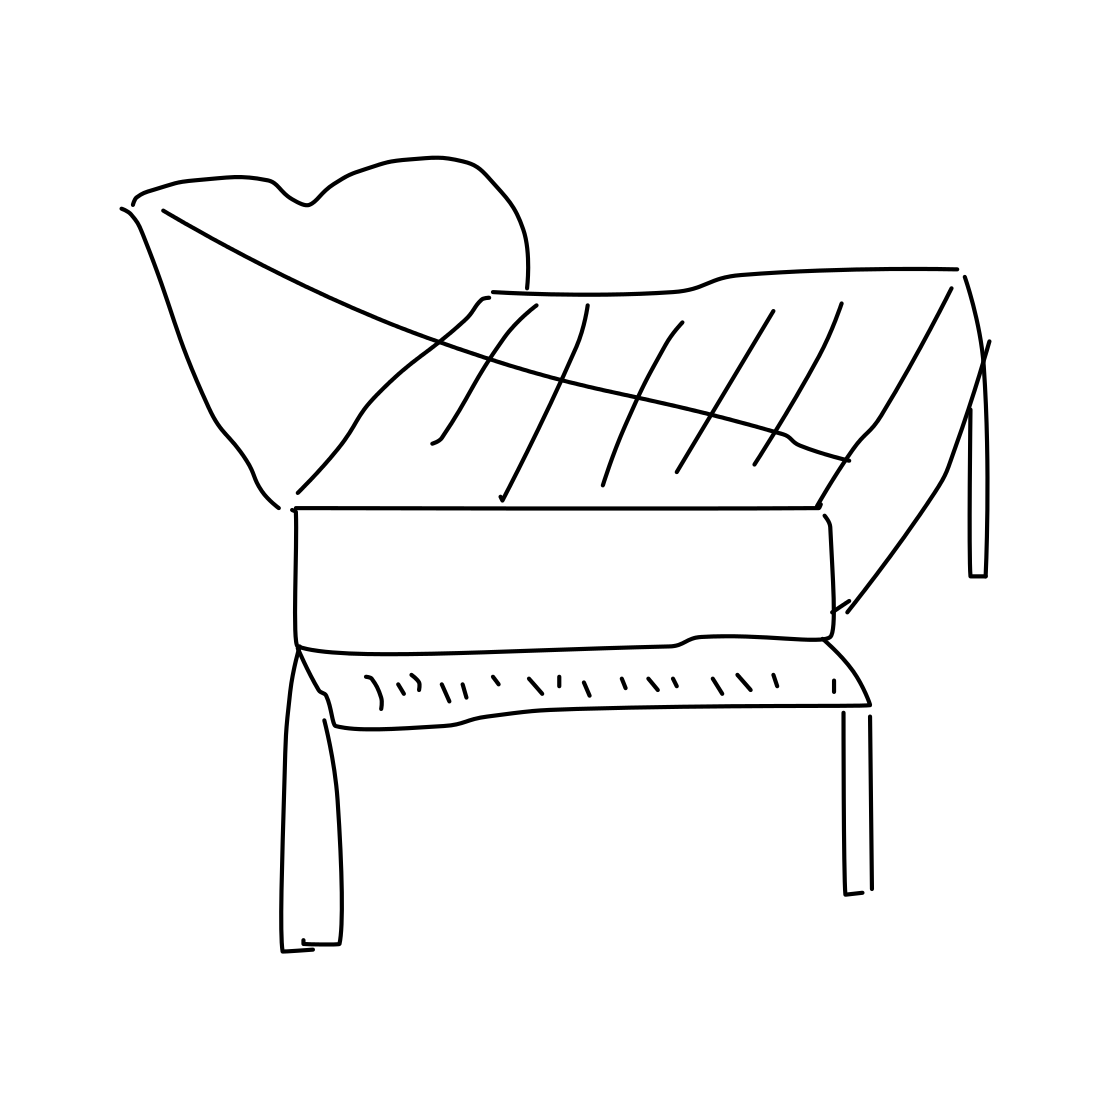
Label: piano